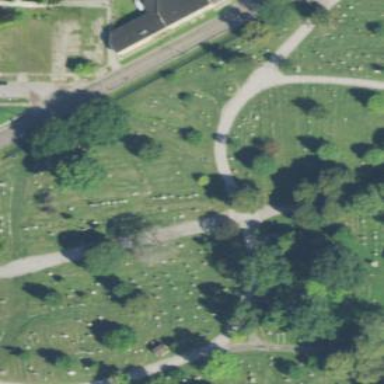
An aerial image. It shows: Cemetery.